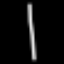
Label: line